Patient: sex M, age 45
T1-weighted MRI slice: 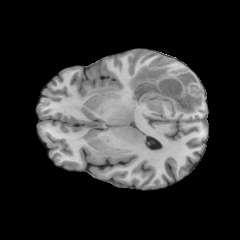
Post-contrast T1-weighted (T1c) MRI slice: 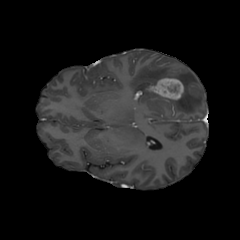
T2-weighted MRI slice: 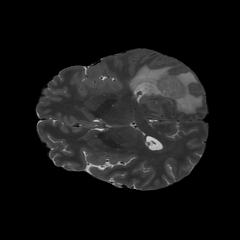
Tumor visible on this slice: yes
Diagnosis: Glioblastoma, IDH-wildtype
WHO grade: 4